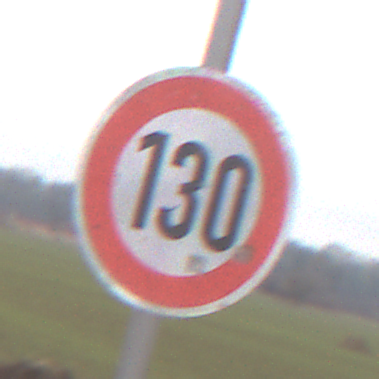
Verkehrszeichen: Geschwindigkeit130
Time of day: Midday
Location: Outdoor (RoadRail)
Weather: Overcast
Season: NotSpecified
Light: Natural